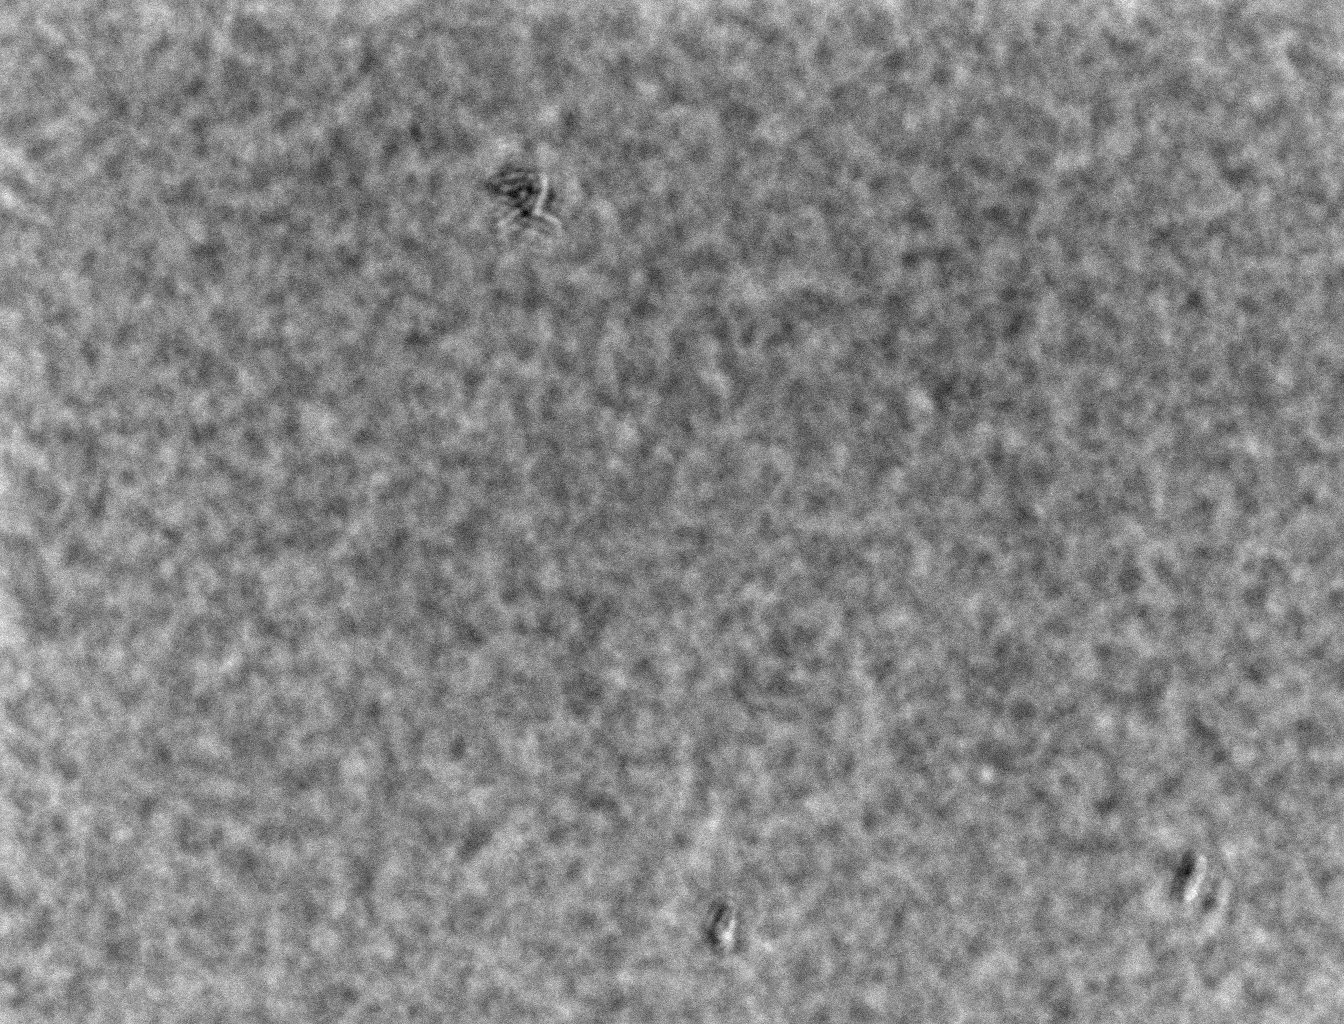
various_fewshot